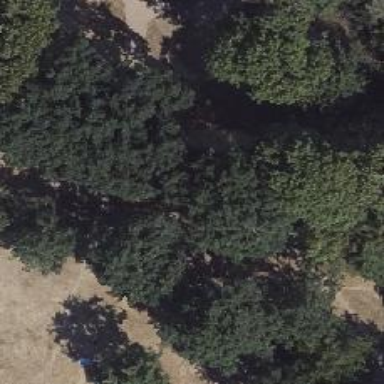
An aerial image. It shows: Park with broadleaved deciduous trees.